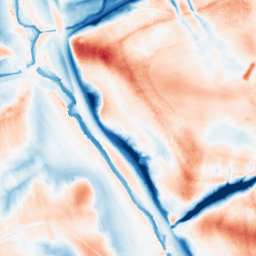
Category: edge_preserving
Decomposition family: guided
Decomposition parameters: radius: 16
eps: 0.01
Upsampling method: cubic_catmull_rom
Upsampling parameters: scale: 2
Upsampling scale: 2